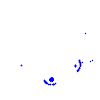
Particle: kaon